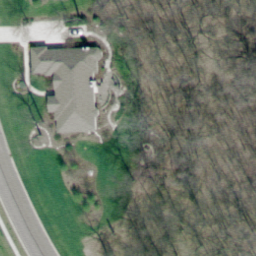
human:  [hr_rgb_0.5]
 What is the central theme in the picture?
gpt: sparse residential